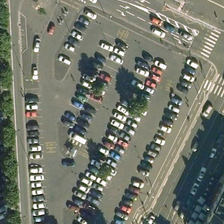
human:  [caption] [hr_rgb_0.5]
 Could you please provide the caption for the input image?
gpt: many cars are in a parking lot near two roads and a line of green trees .

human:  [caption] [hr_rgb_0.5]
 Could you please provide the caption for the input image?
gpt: many cars are in a parking lot near two roads and a line of green trees .

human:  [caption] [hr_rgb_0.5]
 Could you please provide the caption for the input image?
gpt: many cars are in a parking lot near two roads and a line of green trees .

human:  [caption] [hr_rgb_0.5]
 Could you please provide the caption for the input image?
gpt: many cars are in a parking lot near two roads and a line of green trees .

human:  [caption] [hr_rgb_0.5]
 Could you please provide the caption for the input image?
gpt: many cars are in a parking lot near two roads and a line of green trees .